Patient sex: F
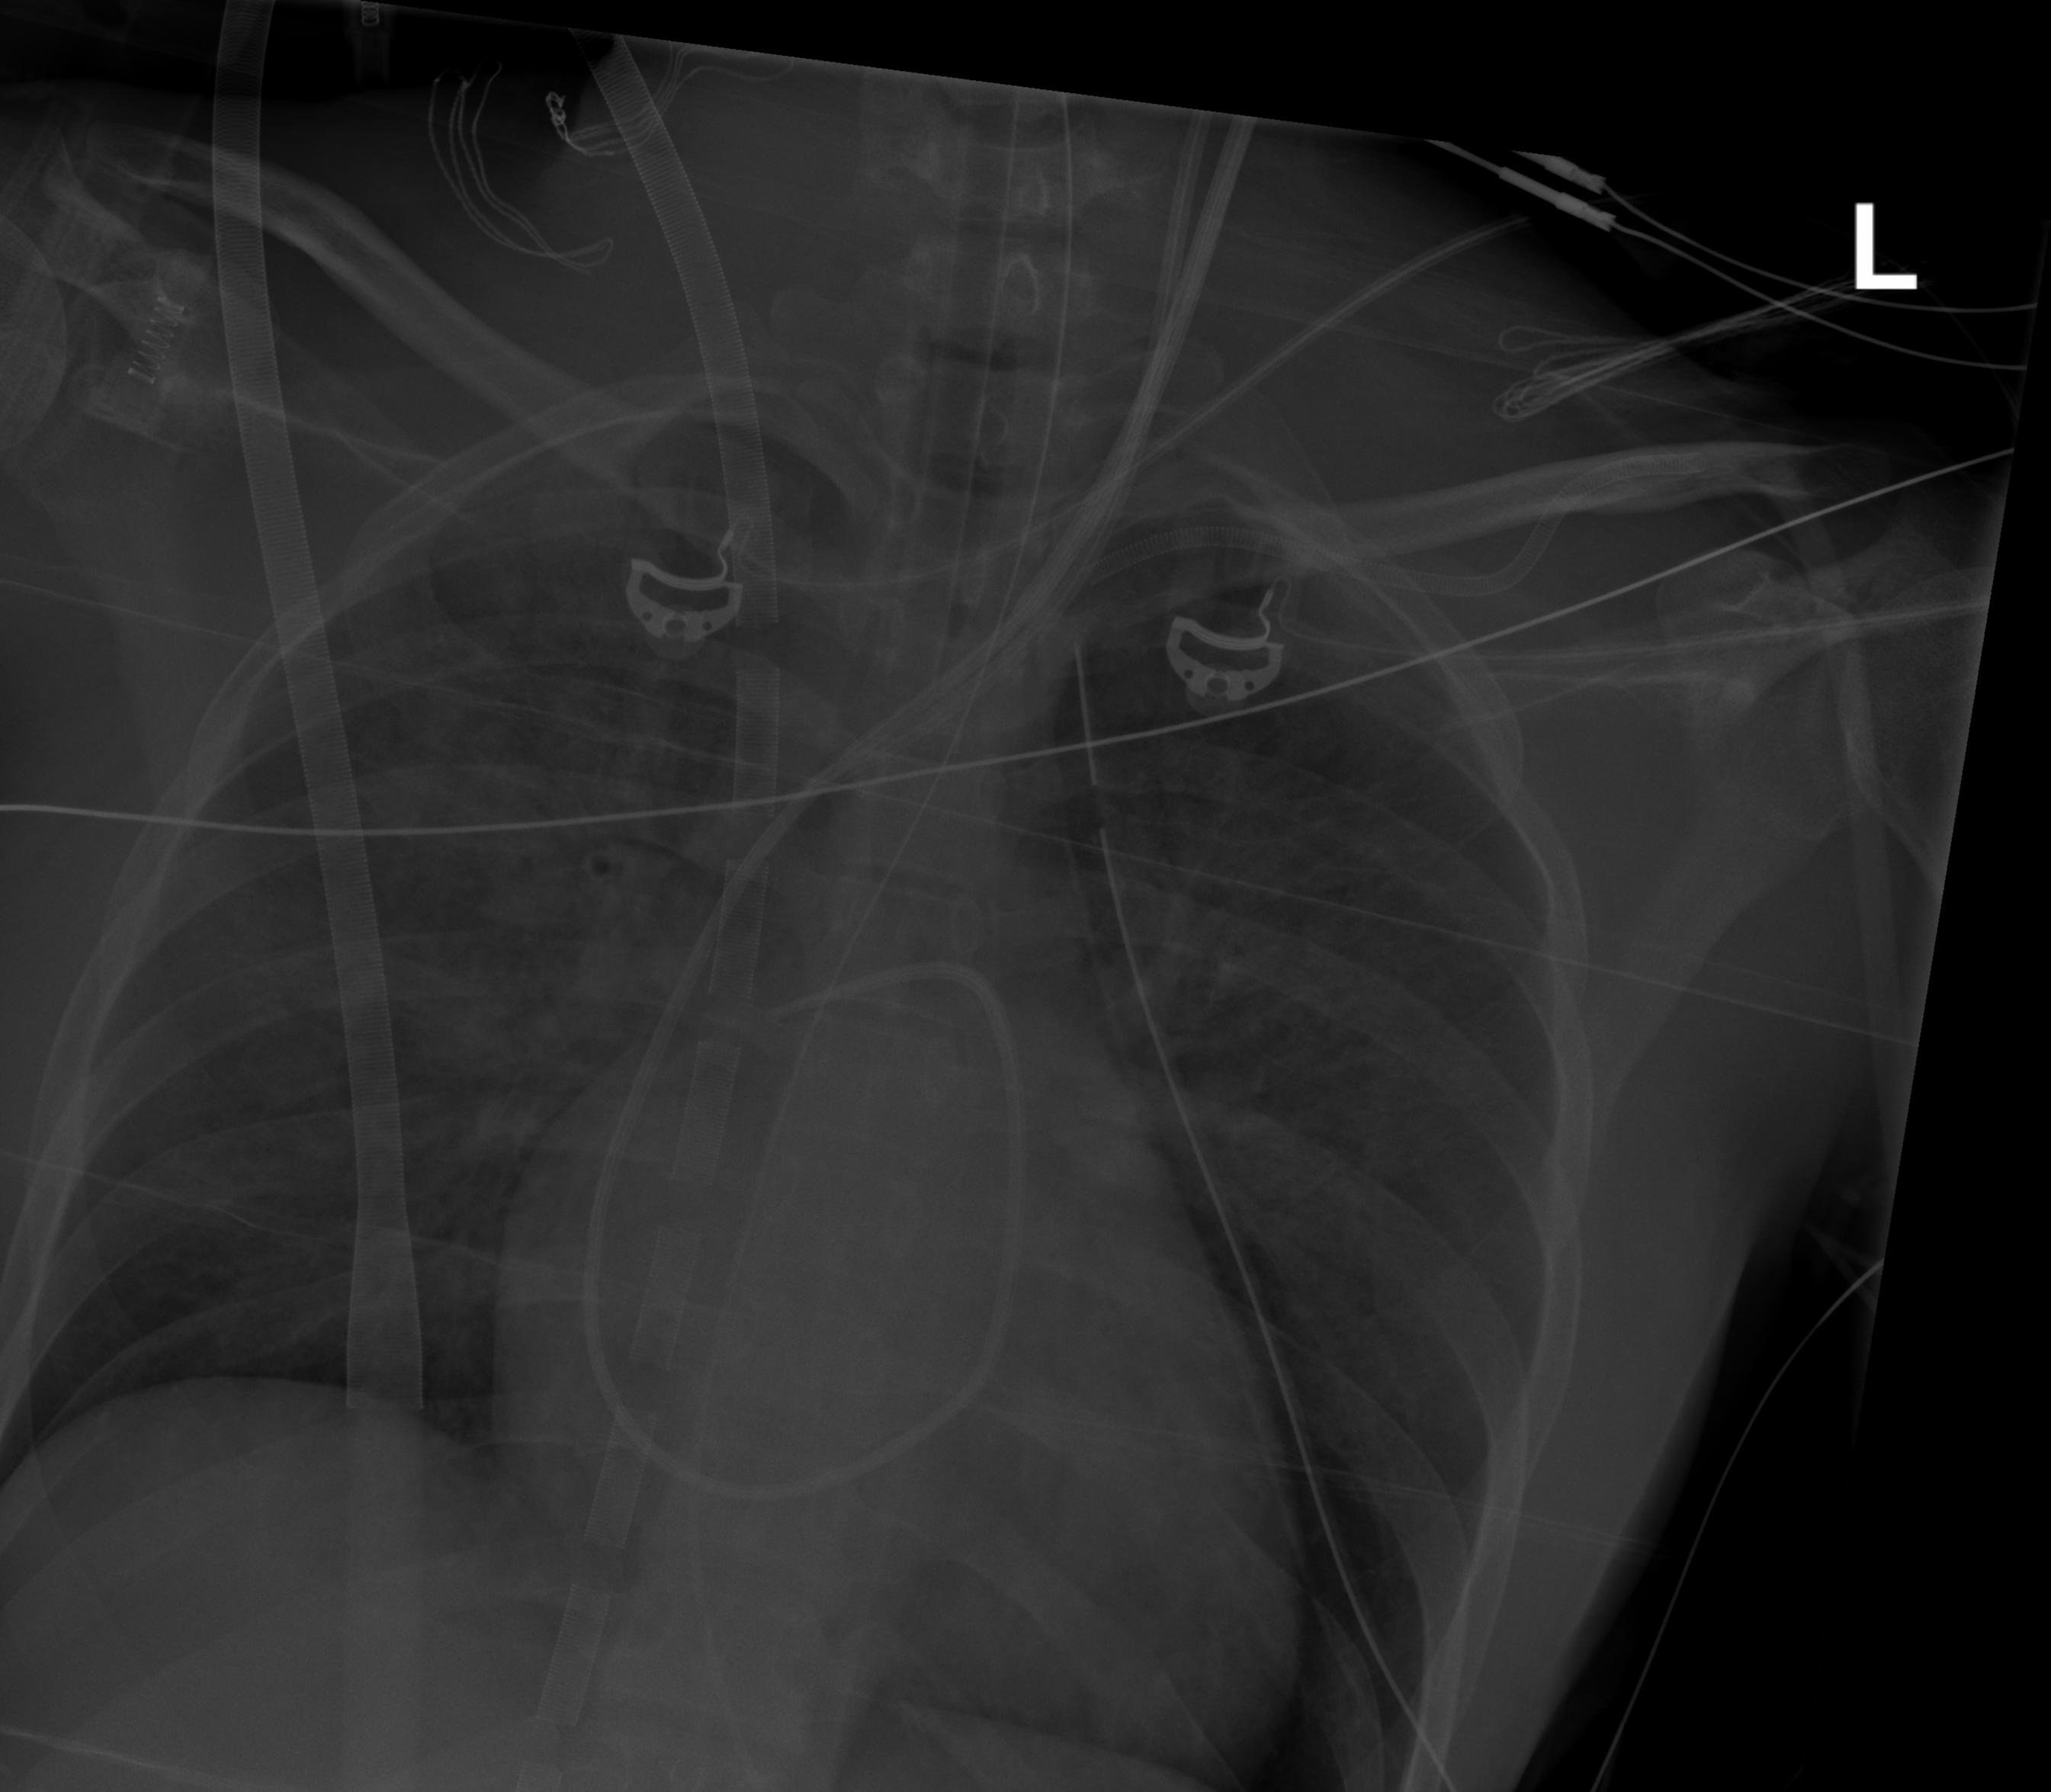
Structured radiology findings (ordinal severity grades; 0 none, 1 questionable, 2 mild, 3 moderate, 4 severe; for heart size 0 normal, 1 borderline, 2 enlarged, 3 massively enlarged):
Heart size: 2
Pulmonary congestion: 2
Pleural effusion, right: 0
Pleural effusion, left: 0
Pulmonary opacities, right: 3
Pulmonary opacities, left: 3
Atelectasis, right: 3
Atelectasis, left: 3